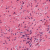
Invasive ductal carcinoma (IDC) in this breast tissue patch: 0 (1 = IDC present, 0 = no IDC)